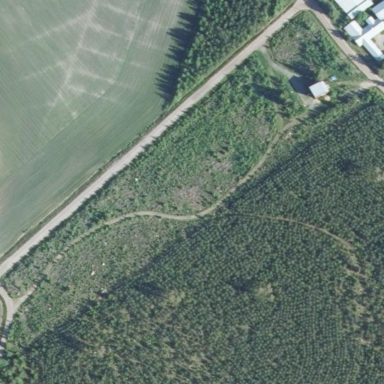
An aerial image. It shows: Clearcut area with scrub vegetation dominated by needle-leaved trees.